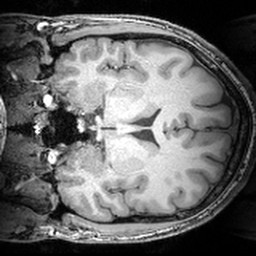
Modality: T1w
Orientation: coronal
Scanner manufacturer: siemens
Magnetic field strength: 3 T
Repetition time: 1.81 s
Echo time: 0.00345 s